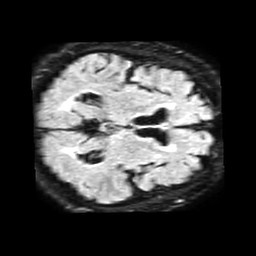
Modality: FLAIR
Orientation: axial
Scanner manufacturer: philips
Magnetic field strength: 1.5 T
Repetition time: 6 s
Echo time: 0.1016 s